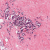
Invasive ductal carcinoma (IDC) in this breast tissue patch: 0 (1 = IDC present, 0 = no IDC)